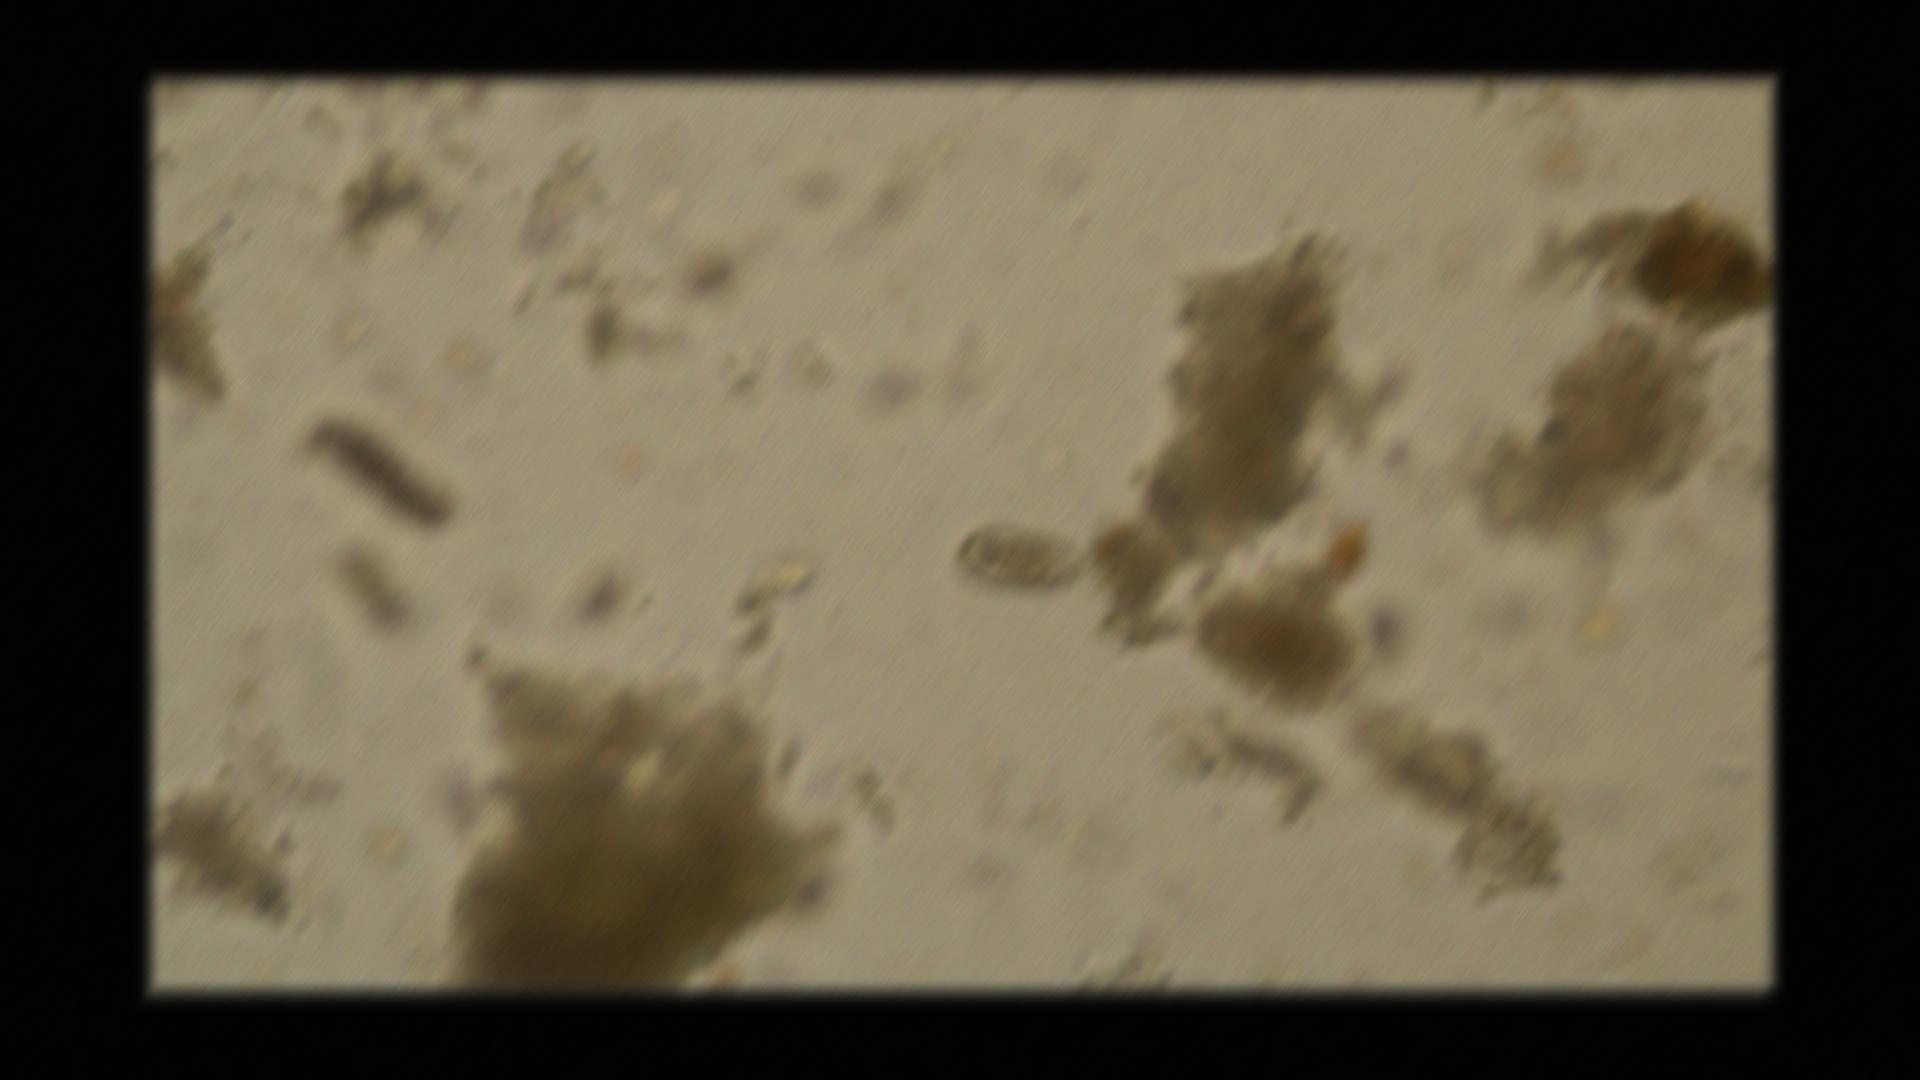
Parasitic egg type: Capillaria philippinensis